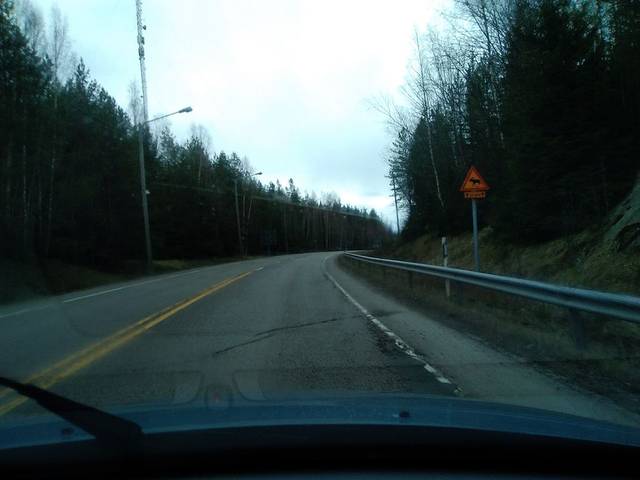
Region: Finland
Coordinates: 60.371, 25.569